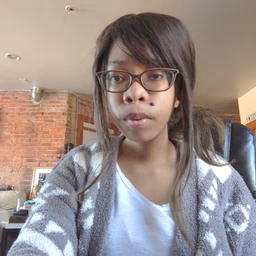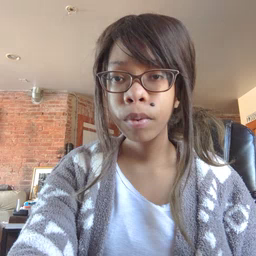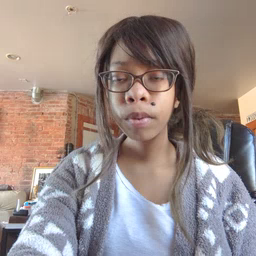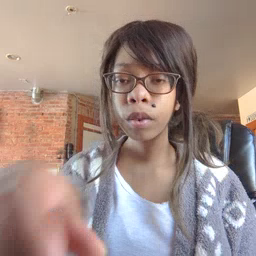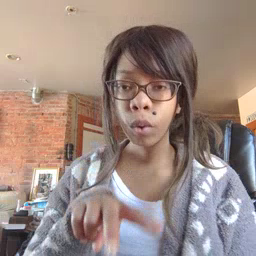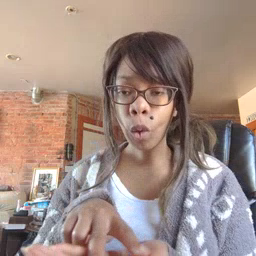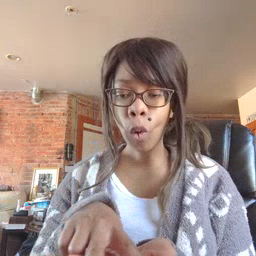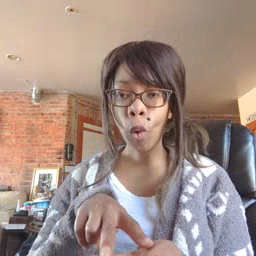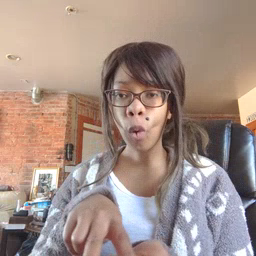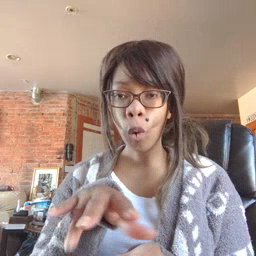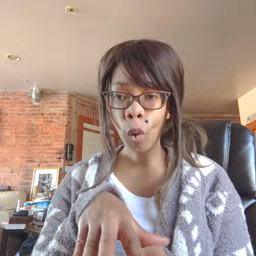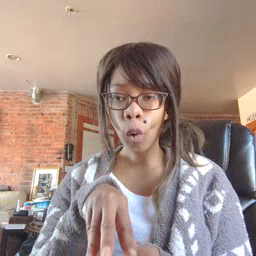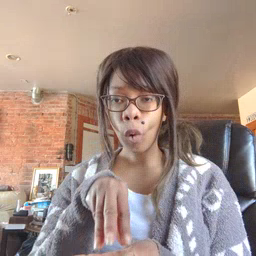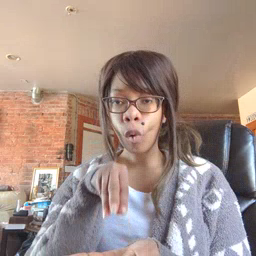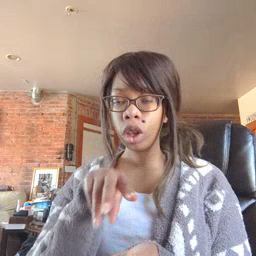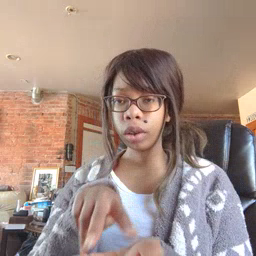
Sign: vacuum